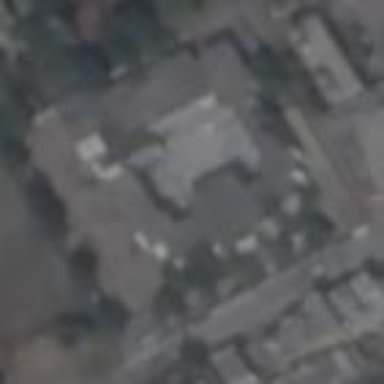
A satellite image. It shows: School.